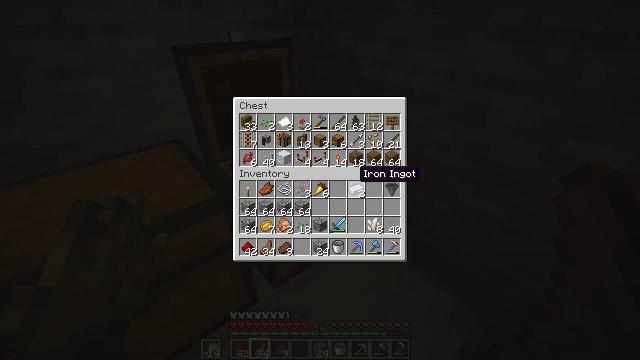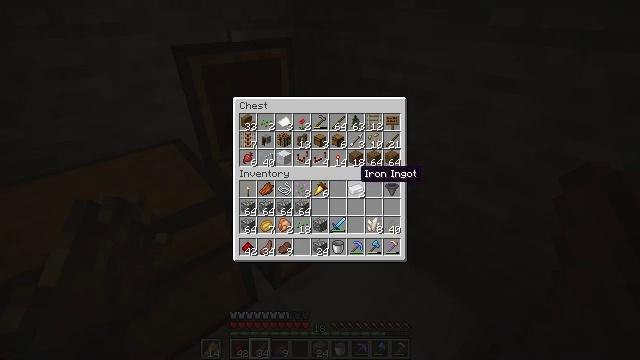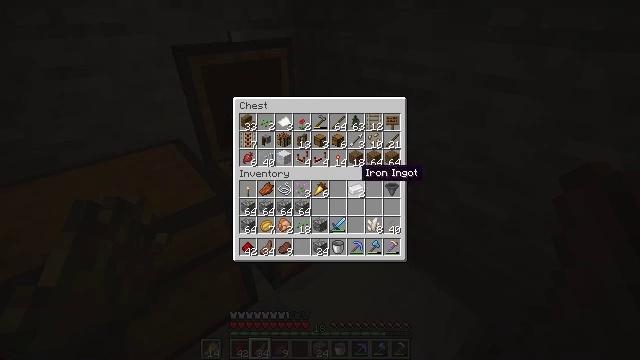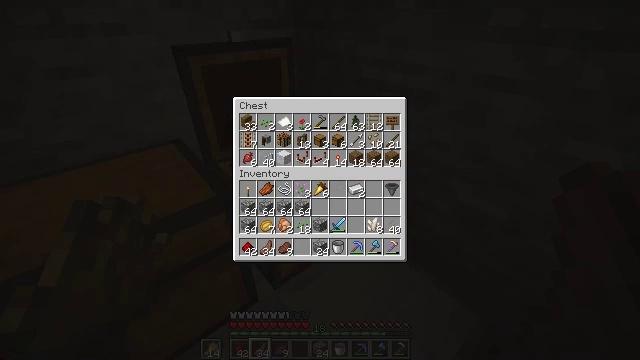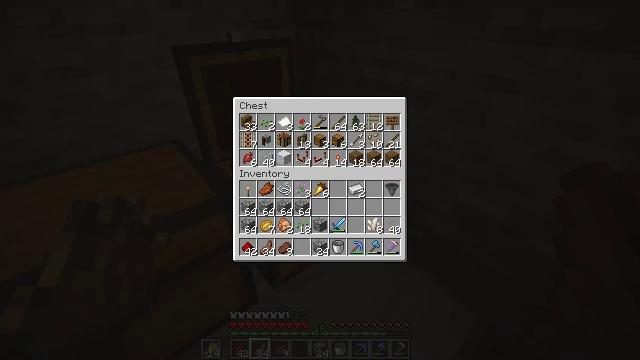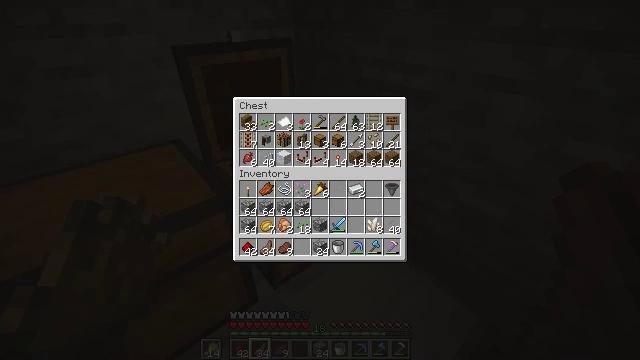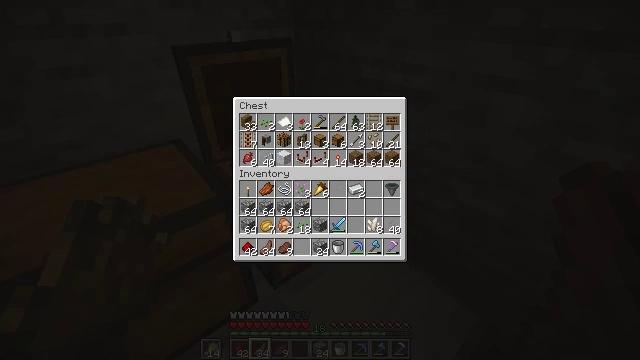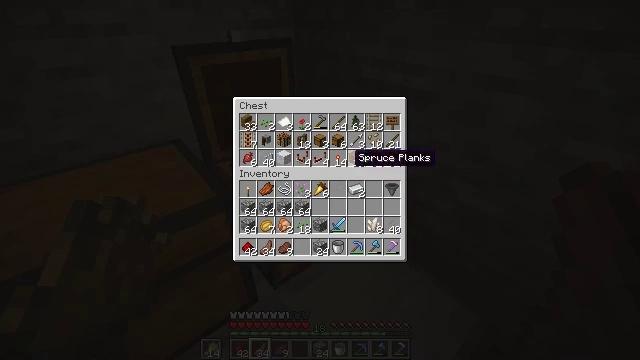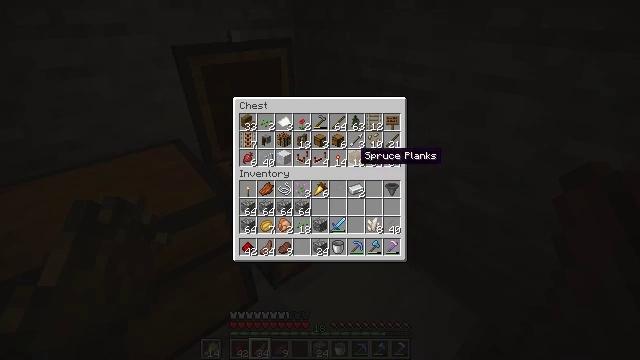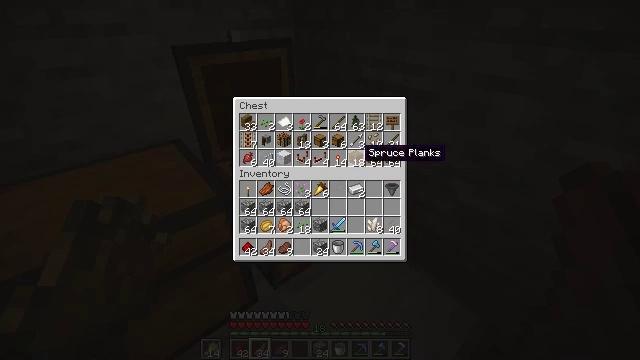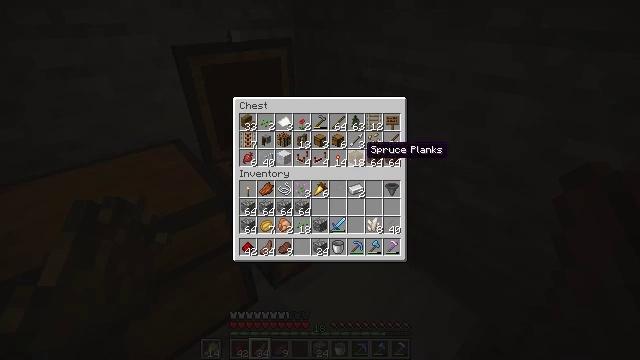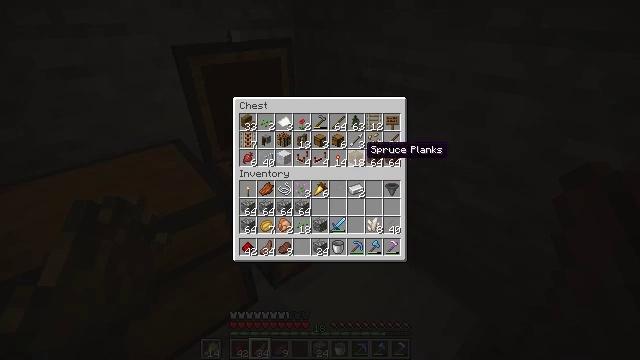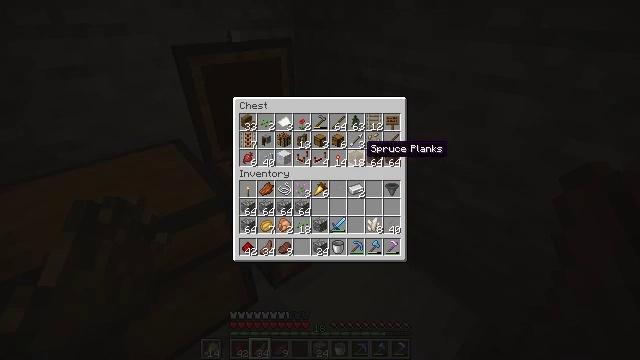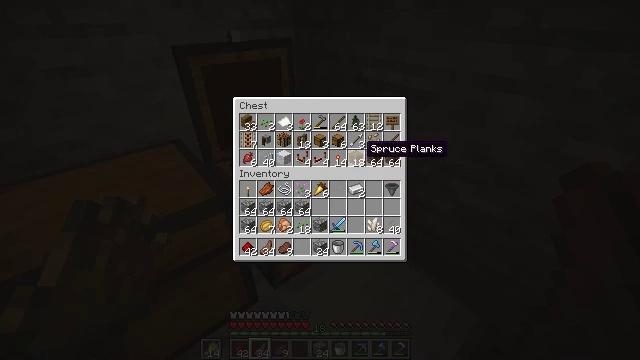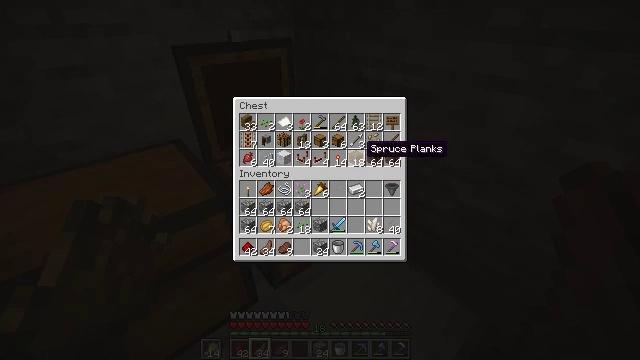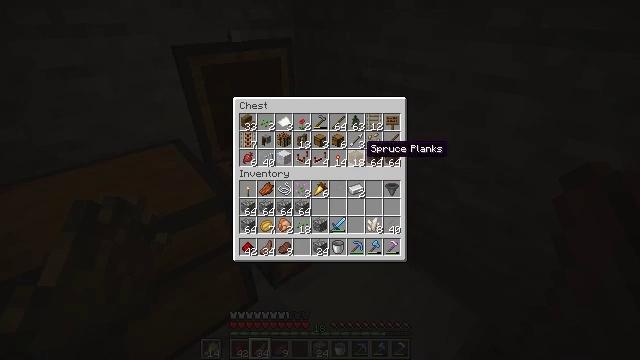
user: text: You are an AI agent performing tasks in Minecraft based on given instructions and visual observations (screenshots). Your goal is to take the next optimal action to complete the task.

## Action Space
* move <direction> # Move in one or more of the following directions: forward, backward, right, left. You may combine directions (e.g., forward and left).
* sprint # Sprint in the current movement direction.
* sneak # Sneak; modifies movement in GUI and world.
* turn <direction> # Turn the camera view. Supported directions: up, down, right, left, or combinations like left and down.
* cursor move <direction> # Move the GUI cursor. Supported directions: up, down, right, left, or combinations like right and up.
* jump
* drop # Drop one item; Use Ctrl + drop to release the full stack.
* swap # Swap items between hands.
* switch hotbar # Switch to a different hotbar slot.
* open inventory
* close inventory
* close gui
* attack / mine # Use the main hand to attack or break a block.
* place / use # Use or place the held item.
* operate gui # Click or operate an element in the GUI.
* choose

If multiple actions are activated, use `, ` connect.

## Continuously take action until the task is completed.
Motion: motion action
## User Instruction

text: Make a spruce fence with spruce planks and sticks.
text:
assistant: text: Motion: no_op
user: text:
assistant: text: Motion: no_op
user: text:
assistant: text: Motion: turn up
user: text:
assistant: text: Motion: no_op
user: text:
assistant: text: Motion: sneak
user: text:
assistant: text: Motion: sneak
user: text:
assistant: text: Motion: sneak
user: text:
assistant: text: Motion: sneak
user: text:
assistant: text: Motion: sneak
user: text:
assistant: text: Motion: sneak
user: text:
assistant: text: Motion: sneak
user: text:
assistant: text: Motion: sneak
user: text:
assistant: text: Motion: sneak
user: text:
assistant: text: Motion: sneak
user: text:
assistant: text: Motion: sneak
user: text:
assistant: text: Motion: sneak, use / place
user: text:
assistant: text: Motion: sneak, use / place
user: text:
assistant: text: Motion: sneak
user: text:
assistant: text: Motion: sneak
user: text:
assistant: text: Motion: sneak
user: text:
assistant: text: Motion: sneak
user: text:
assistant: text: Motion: sneak, turn right
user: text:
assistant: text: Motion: sneak
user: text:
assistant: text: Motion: sneak
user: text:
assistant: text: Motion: sneak
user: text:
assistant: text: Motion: sneak, use / place
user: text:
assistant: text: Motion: sneak, use / place
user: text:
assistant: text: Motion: sneak, use / place
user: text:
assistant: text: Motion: sneak
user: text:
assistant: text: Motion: sneak